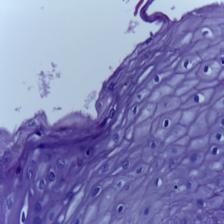
Diagnosis: Normal